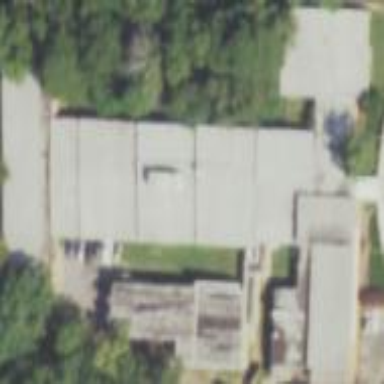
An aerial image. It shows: School building.